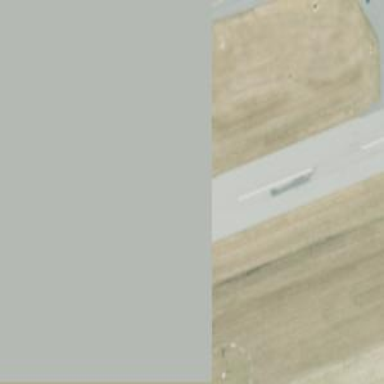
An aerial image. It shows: View of runway in airport.